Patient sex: F
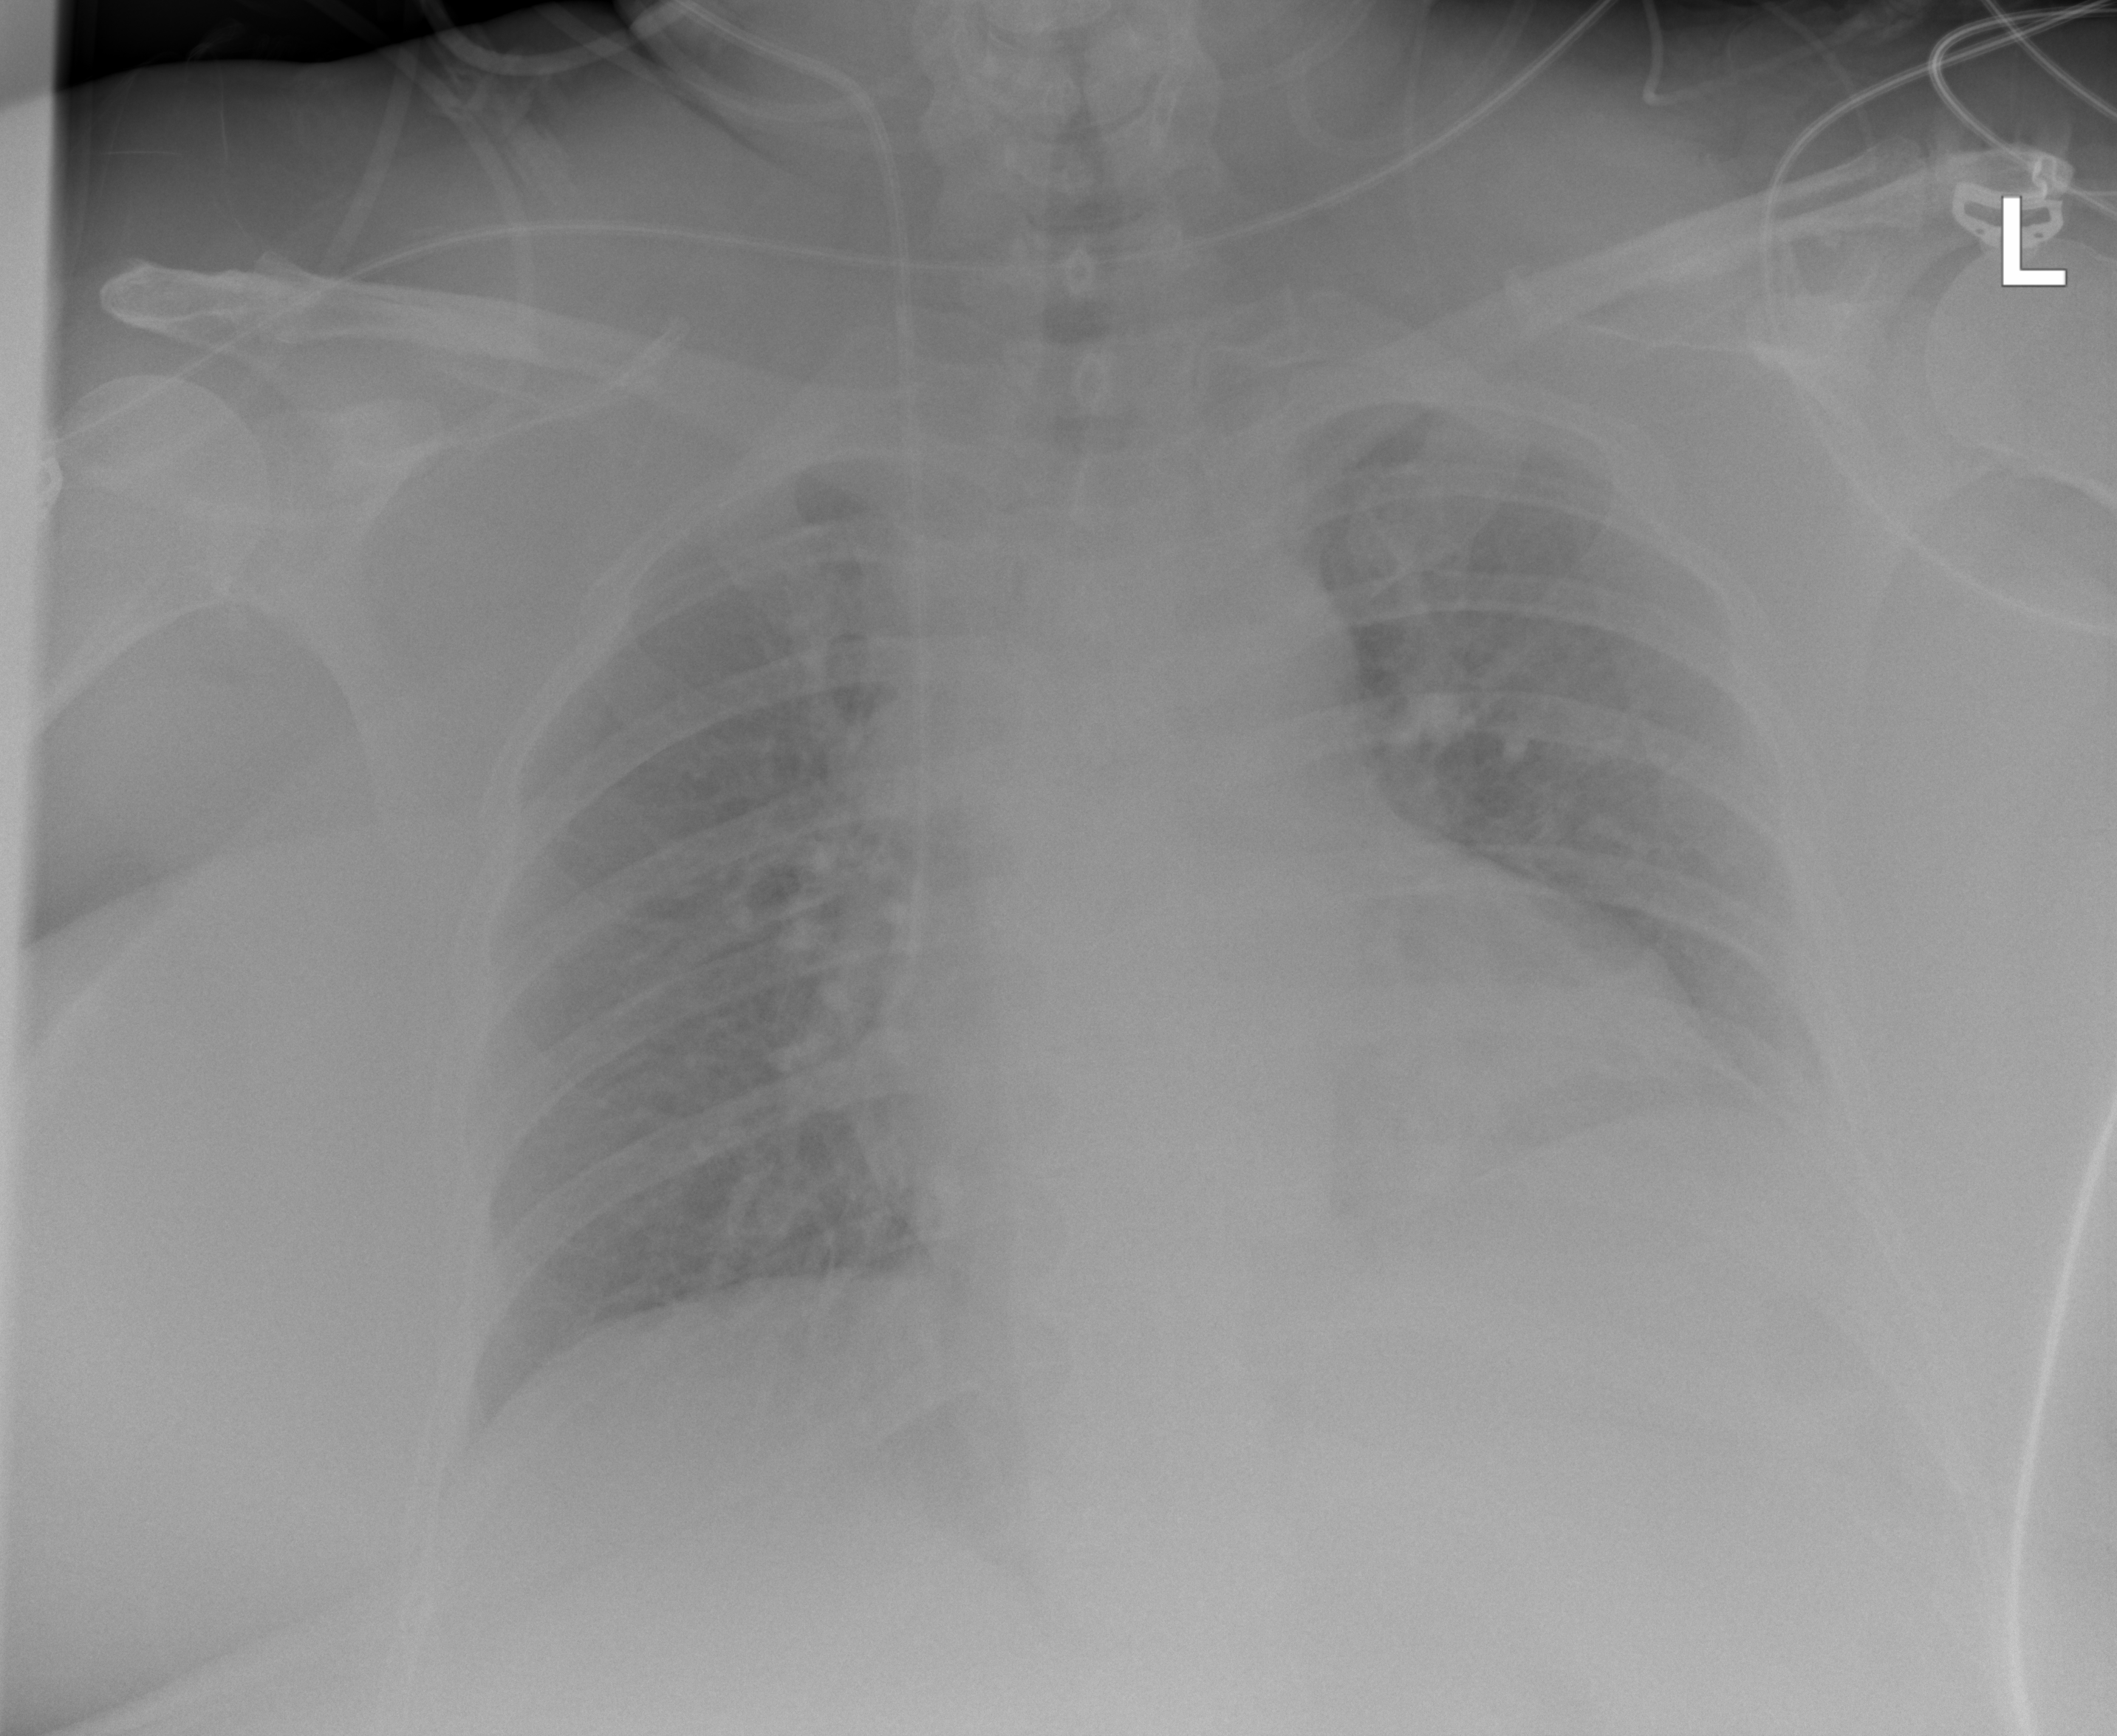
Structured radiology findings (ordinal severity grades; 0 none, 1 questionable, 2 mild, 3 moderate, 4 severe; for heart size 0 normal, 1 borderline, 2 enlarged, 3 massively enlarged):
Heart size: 2
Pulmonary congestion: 2
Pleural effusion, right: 0
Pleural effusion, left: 1
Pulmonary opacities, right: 2
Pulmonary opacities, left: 2
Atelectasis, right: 0
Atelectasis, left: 2